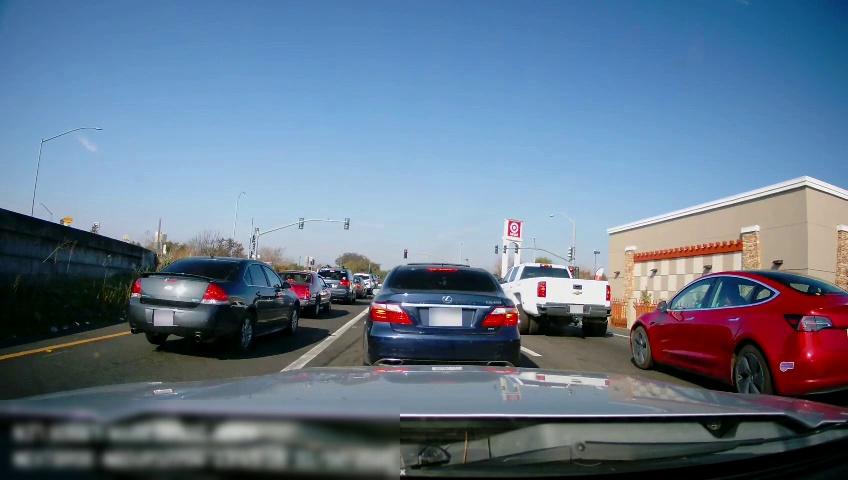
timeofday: Day
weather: Sunny
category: Drivable Space
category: Vehicles | SUV
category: Vehicles | Car
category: Vehicles | SUV
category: Vehicles | Car
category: Vehicles | Car
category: Vehicles | Truck
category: Vehicles | Car
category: Vehicles | Car
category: Lanes | Alternate Lane
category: Lanes | Current Lane
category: Lanes | Current Lane
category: Lanes | Alternate Lane
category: Traffic | Lights
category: Traffic | Lights
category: Traffic | Lights
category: Traffic | Lights
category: Traffic | Lights
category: Traffic | Lights
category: Traffic | Lights